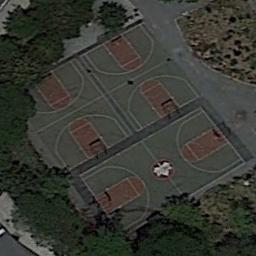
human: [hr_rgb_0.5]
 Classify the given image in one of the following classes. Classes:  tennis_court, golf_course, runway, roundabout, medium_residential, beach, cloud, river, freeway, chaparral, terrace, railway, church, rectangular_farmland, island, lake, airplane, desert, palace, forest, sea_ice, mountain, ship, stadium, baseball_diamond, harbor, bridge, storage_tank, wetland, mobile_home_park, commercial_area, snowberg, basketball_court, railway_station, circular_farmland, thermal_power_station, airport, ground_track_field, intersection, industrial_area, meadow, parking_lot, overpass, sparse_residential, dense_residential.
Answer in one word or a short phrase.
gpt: basketball_court